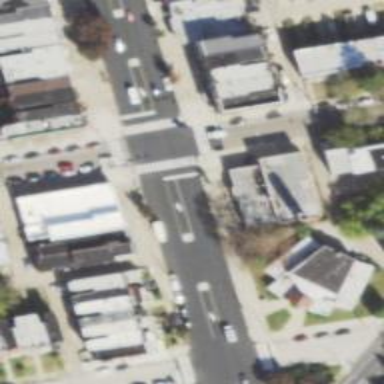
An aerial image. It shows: Alley classified as service road.